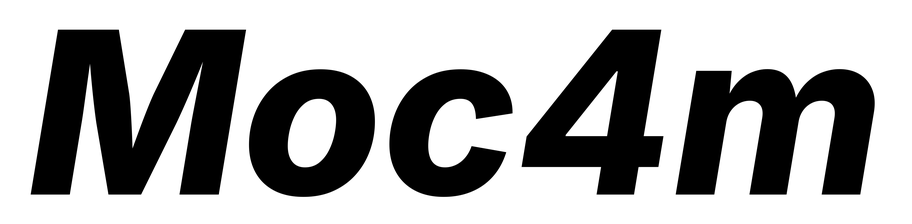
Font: Inter-Italic_ExtraBold_Italic